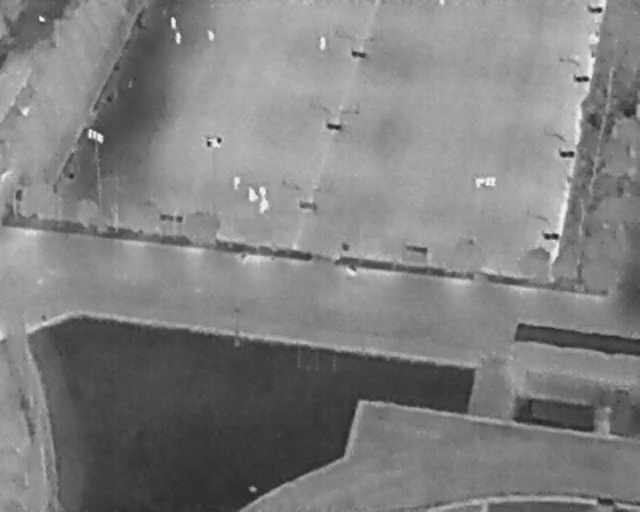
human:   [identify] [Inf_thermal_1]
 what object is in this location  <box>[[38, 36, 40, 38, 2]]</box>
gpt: <ref>1 medium person at the center</ref>